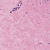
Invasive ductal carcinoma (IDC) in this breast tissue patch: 0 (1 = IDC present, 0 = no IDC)